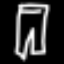
Label: pants